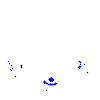
Particle: electron